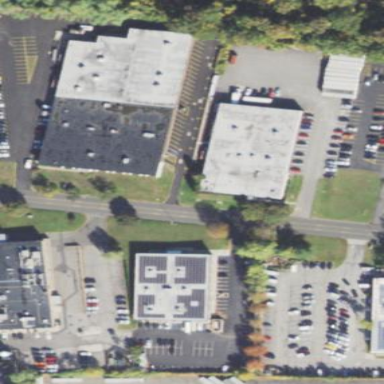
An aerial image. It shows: Commercial building.